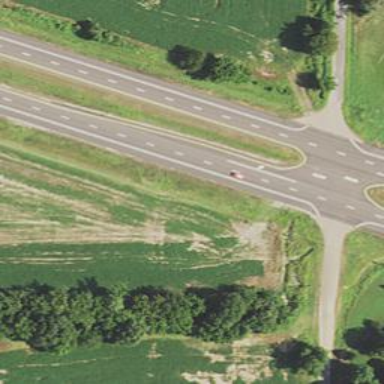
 designated as trunk highway. It is dual carriageway."